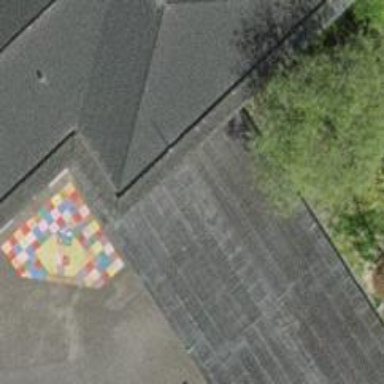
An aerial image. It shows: School.